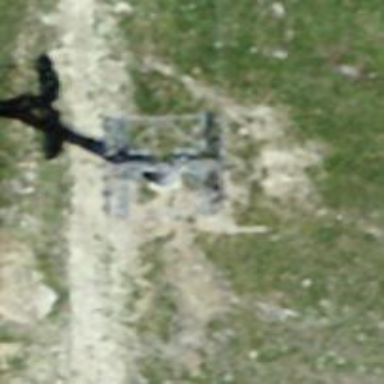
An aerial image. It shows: Pylon used for aerialway.